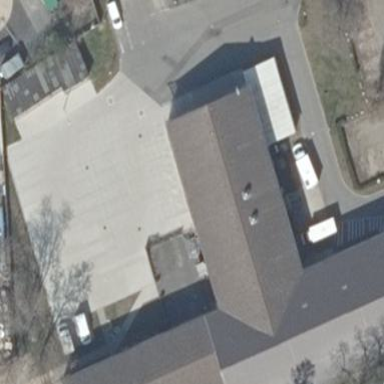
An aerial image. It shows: Office building.